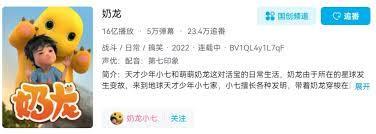
Label: nailong